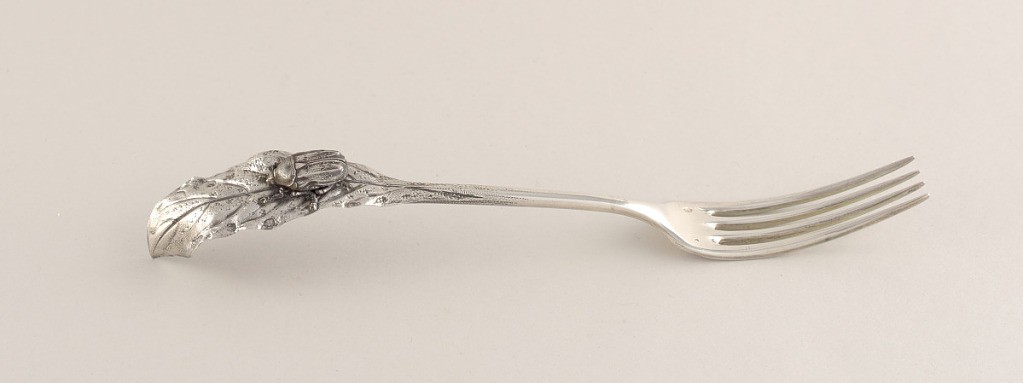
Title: Dessert Fork with Carrion Beetle on Handle
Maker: Charles Victor Gibert, French
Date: ca. 1890
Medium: silver
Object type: fork
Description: Four tined fork with thin tines. Plain narrow stem, continues to form long leaf turning downwards at terminal. Beetle applied perching on base of branch.